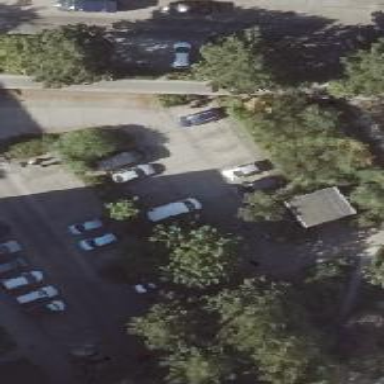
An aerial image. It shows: Parking area with surface.